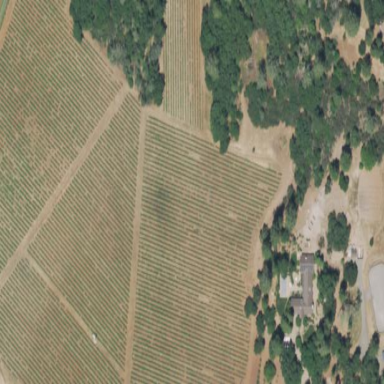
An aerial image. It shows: Vineyard with wine grapes as the crop.